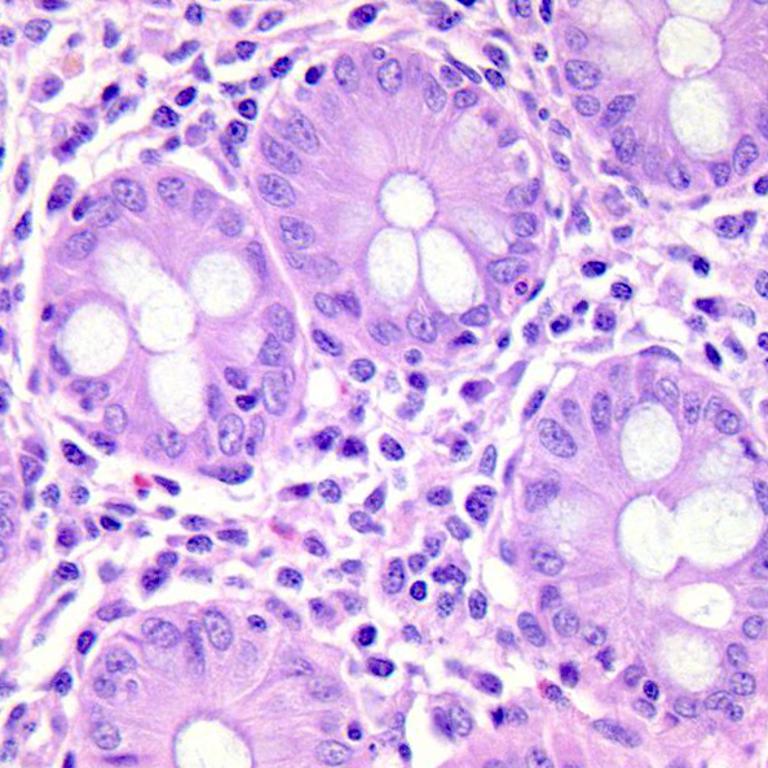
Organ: colon
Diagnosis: benign